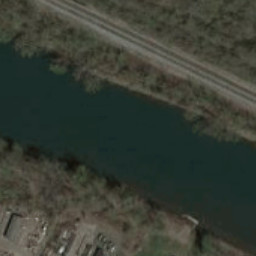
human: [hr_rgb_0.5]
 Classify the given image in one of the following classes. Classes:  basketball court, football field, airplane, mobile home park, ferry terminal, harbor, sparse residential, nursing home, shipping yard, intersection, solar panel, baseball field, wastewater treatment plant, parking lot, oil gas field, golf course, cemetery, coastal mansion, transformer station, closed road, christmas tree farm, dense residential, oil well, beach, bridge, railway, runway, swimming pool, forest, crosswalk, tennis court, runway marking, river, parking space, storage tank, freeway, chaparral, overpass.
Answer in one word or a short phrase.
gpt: river